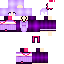
A female human skin with pale skin, wearing brown long hair dressed in a purple hoodie and black pants, featuring a closed mouth.